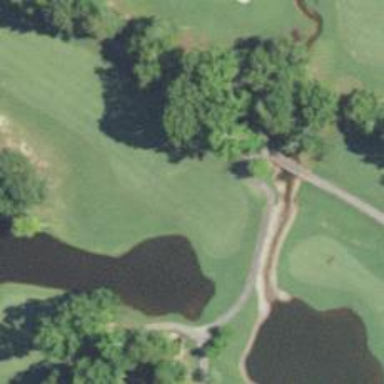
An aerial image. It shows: Golf hole.